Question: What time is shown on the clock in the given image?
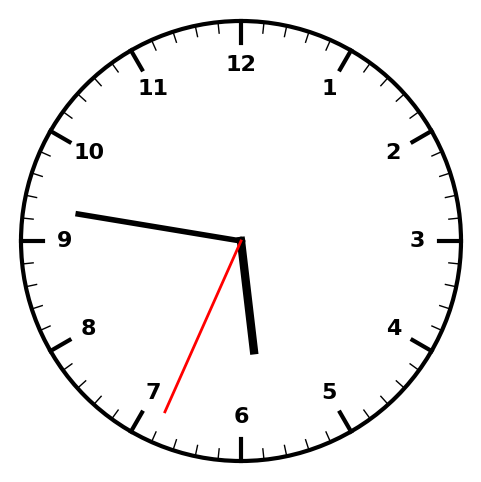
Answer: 05:46:34